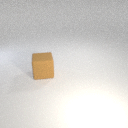
large brown rubber cube